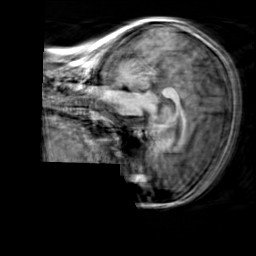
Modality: T1w
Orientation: sagittal
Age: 25
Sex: female
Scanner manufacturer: siemens
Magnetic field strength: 3 T
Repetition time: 2.3 s
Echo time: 0.00303 s